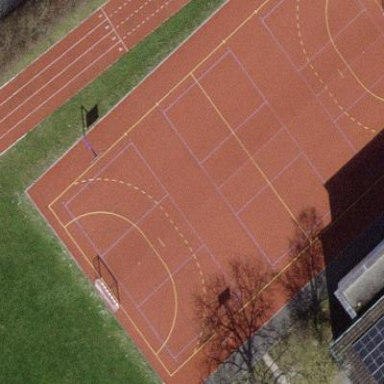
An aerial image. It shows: Pitch dedicated to team handball.